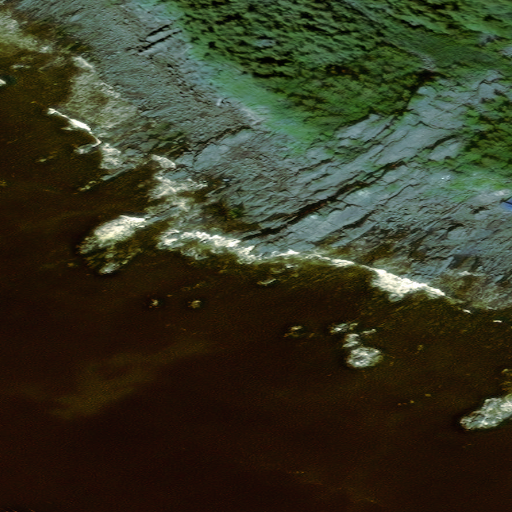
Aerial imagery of cape in Alaska named Cape Cleare containing only unknown